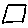
Label: square